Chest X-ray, PA view. Patient: 37 years old, sex F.
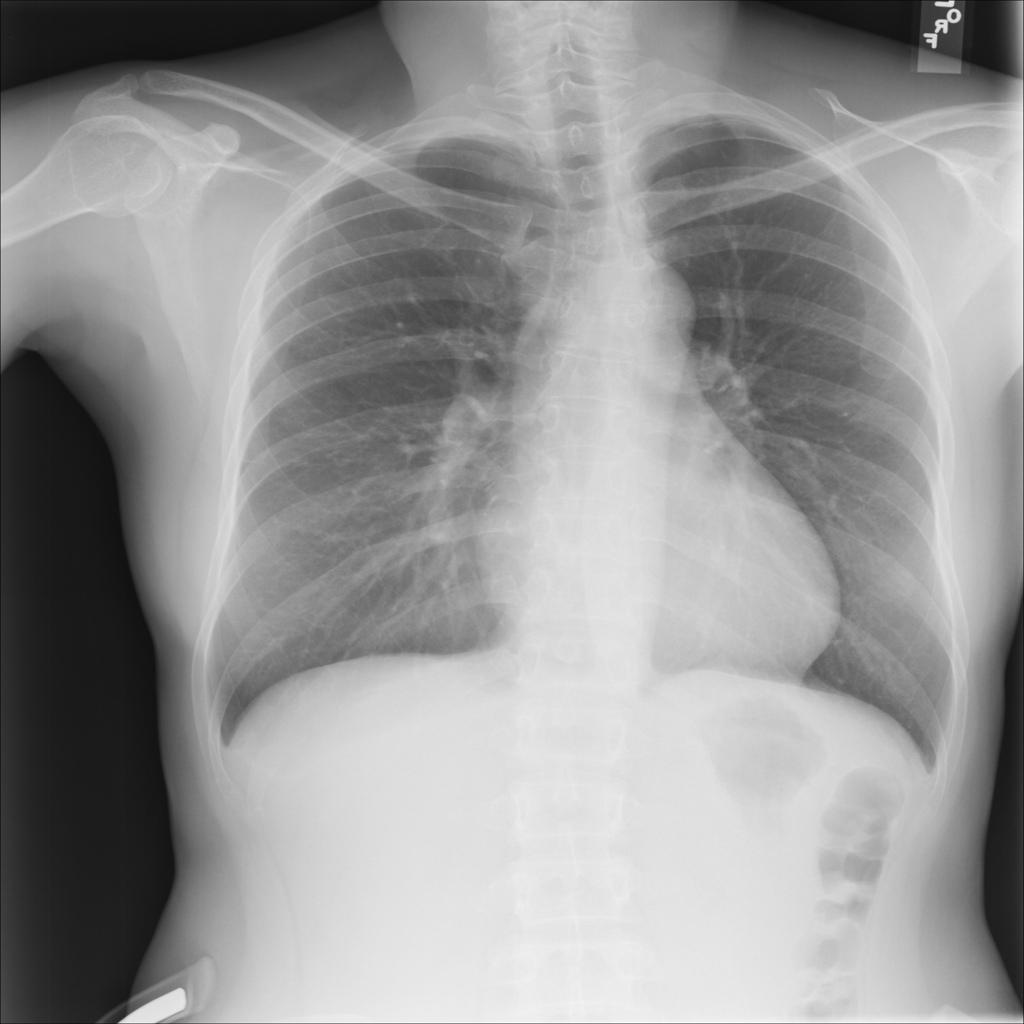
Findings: No Finding